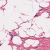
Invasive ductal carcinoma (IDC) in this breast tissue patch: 1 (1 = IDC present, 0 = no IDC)